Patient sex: M
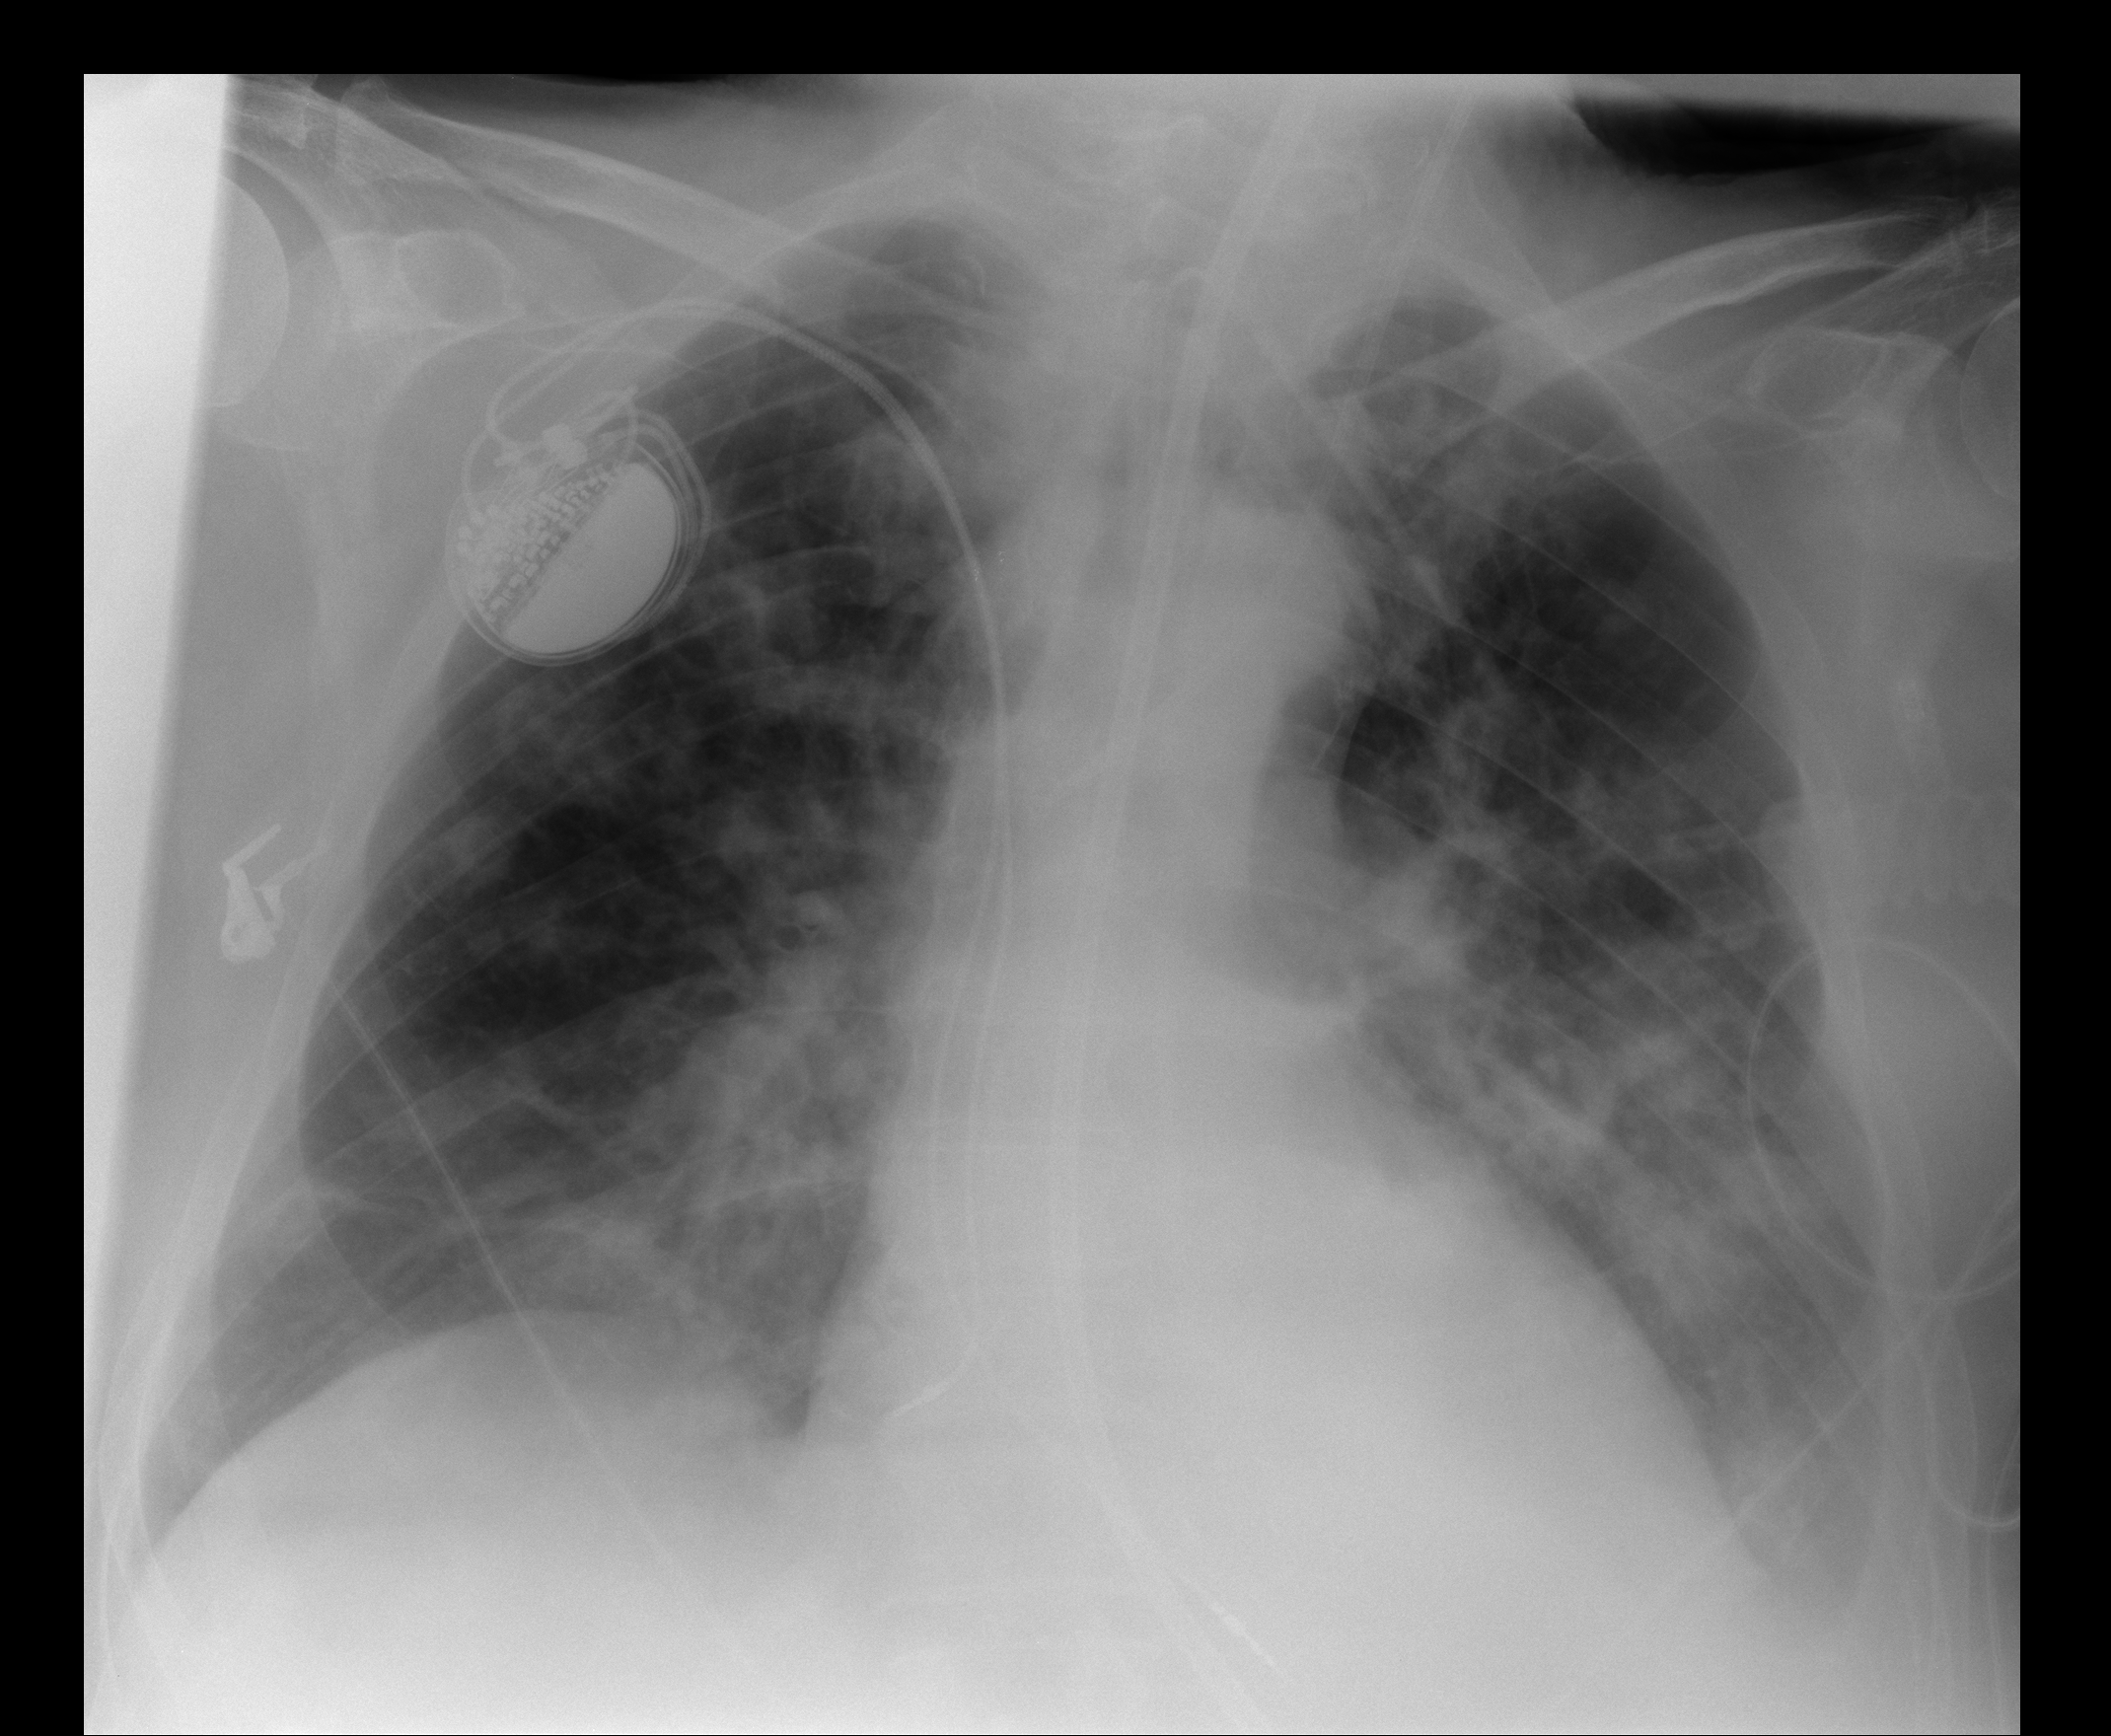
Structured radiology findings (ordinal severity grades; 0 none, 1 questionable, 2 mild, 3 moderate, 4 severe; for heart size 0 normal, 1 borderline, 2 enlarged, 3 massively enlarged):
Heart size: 0
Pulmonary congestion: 2
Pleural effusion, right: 0
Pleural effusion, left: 2
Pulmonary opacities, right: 3
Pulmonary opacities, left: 3
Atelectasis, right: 2
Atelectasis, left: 2